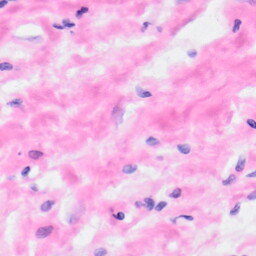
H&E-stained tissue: Kidney